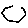
Label: hexagon